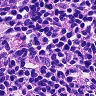
Metastatic tissue present: no